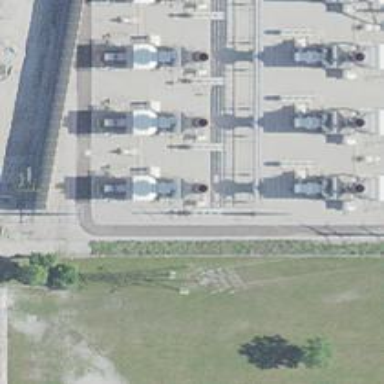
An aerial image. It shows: Gas turbine power generator.